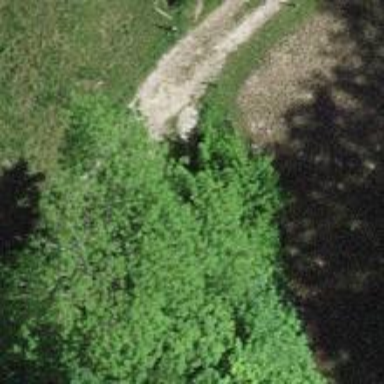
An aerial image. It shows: Culvert tunnel.